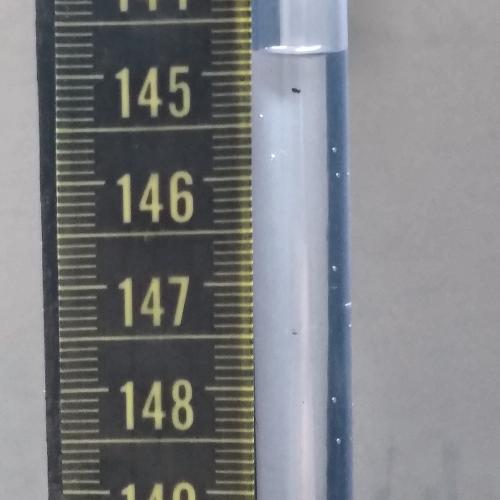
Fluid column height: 144.8 cm